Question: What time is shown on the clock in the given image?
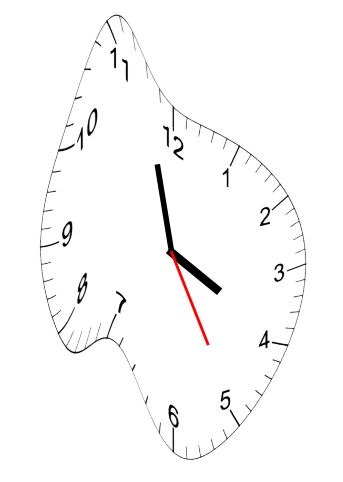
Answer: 03:57:25